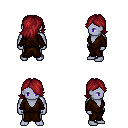
a pixel art fantasy rpg character, male body template, dark elf, purple skin, brown robe, metal pants, brunette swoop hairstyle, four views (front, back, left, right), 2x2 character sprite sheet, small pixel art, hard edges, no anti-aliasing